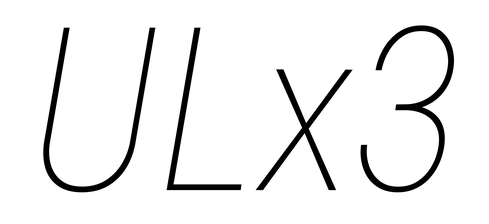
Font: Roboto-Italic_Condensed_Thin_Italic